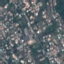
Land use / land cover: Residential